Question: My app has a Tile Service.
After clicked on that tile, the 'onClick' function run perfectly fine, but I wanted to close the quick setting panel, is there anyway to achive that goal?

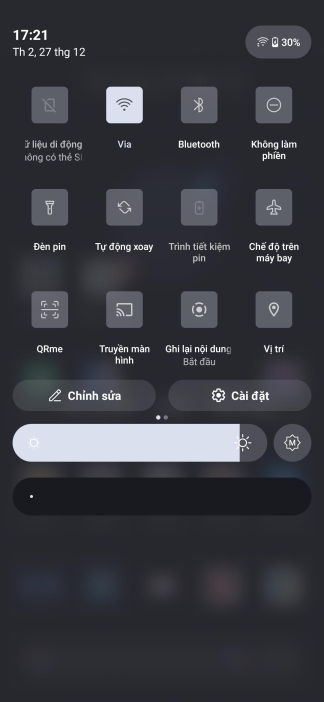
Answer: You can use <URL> instead of 'startActivity' in your onClick function in TileService which will collapse the QS panel.